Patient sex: F
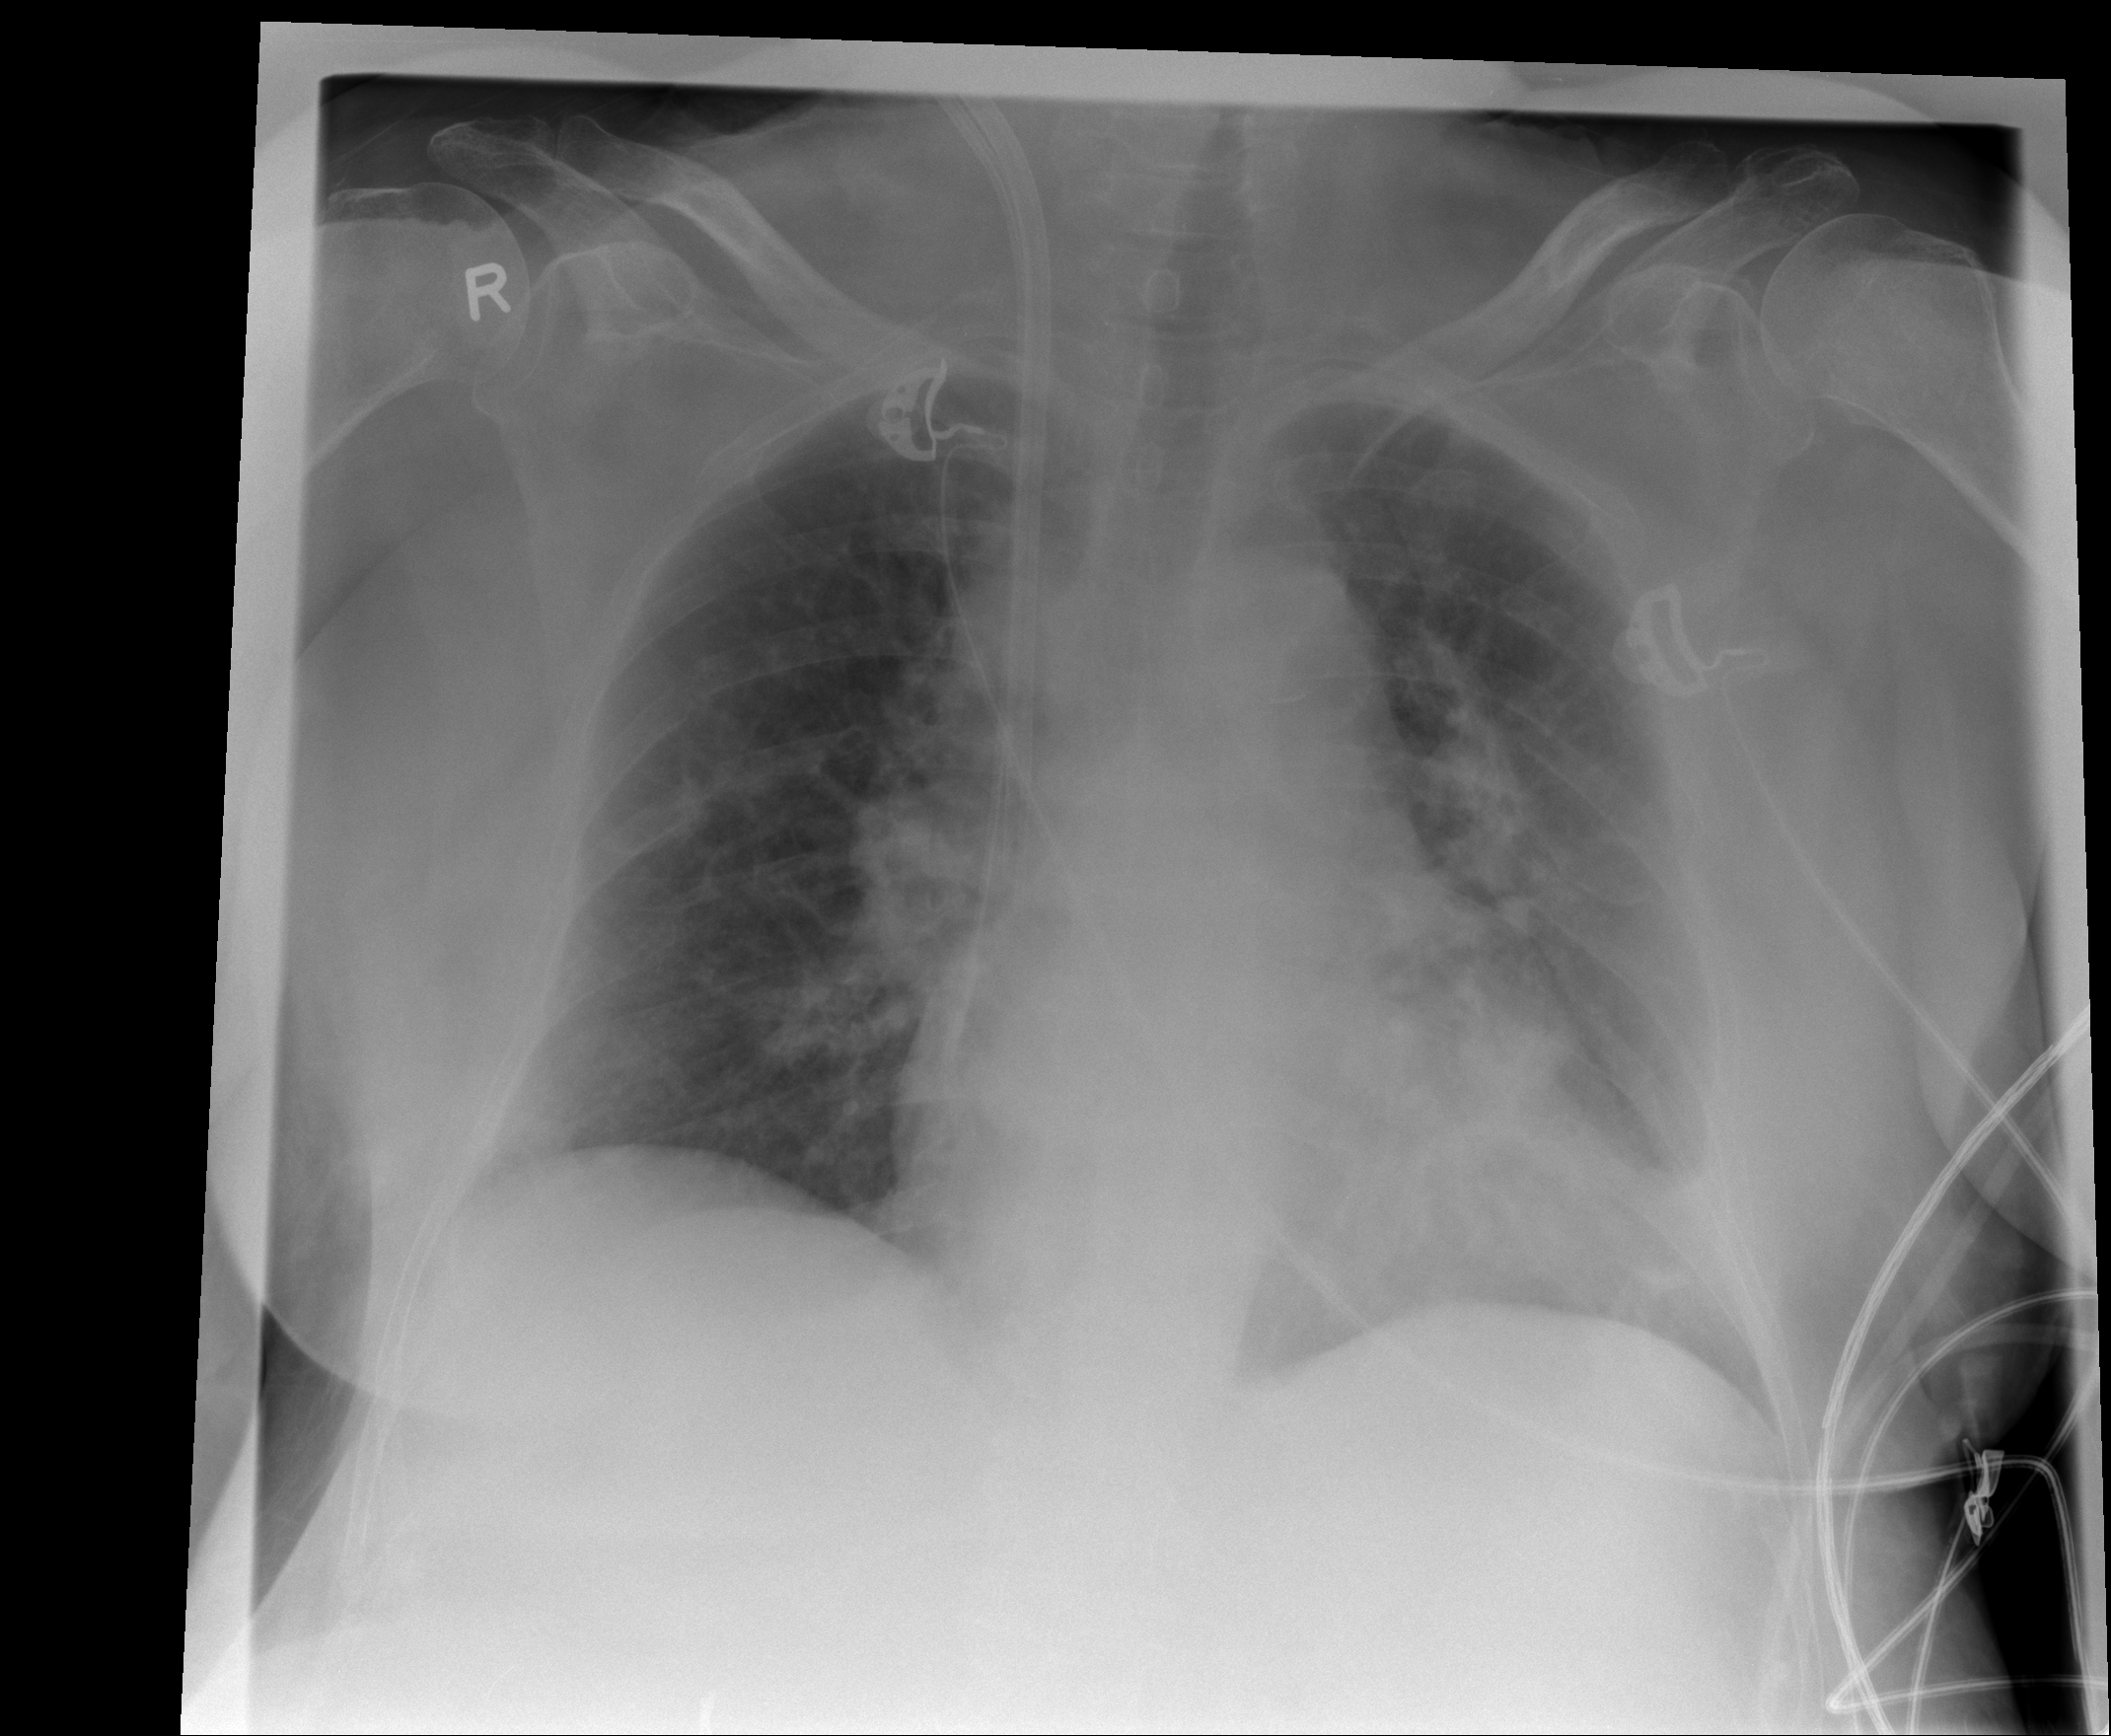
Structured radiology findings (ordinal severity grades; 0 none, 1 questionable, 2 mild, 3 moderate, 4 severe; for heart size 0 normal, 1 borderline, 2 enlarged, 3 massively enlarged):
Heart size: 2
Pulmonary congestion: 1
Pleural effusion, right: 0
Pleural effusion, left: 0
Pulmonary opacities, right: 0
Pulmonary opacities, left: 1
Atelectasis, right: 1
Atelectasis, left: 1